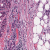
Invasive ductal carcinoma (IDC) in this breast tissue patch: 1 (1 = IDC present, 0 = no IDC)